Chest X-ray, PA view. Patient: 46 years old, sex M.
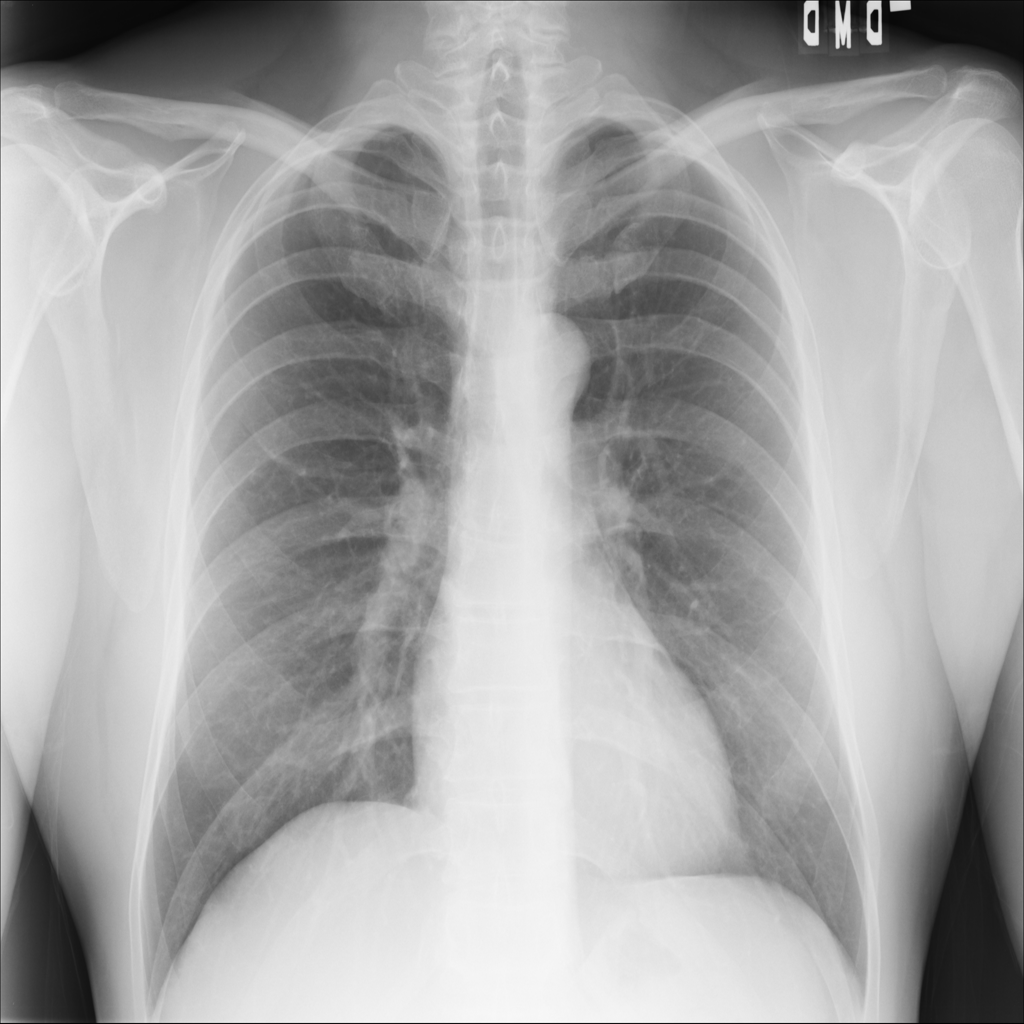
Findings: No Finding